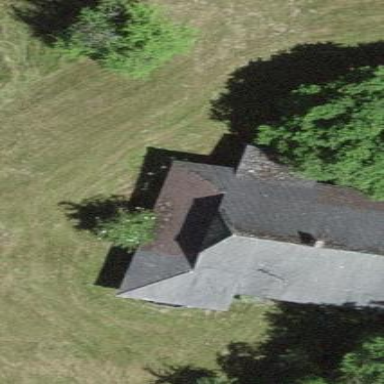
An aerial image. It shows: Farm building.